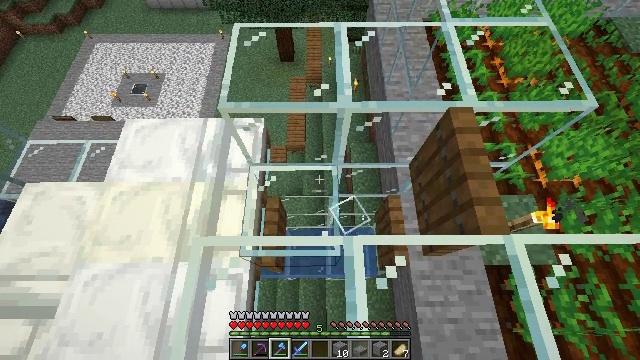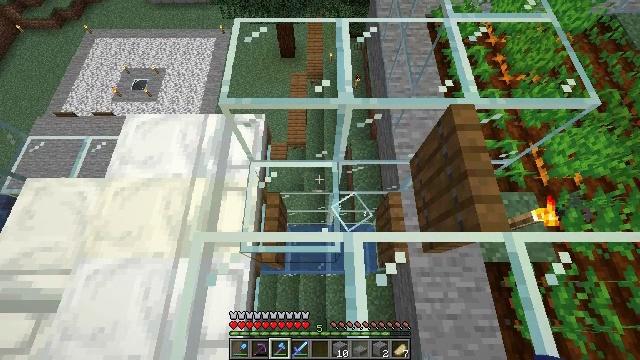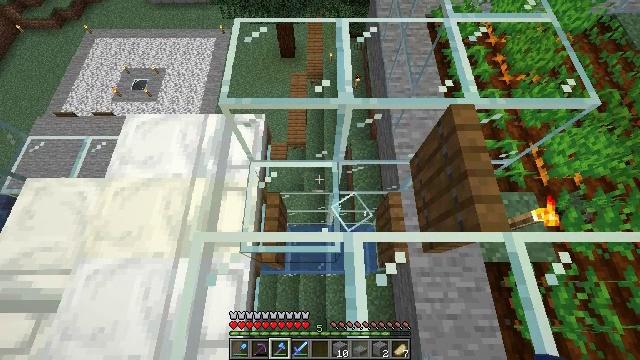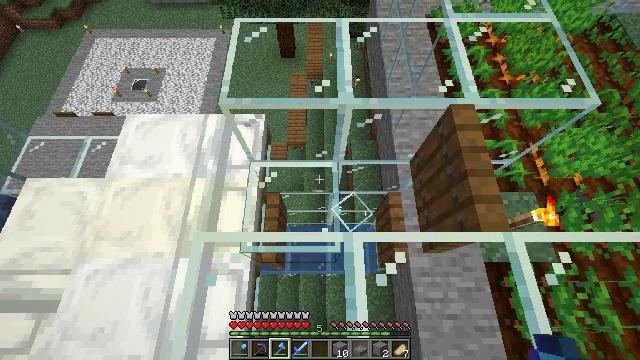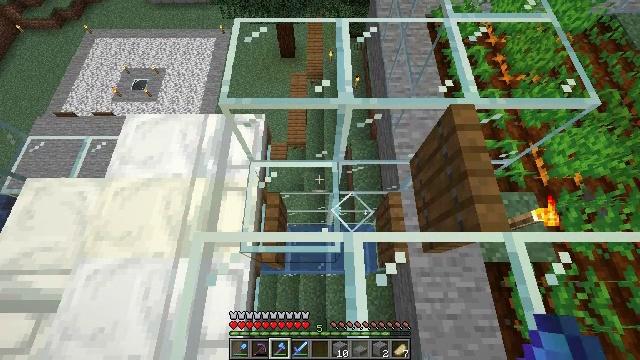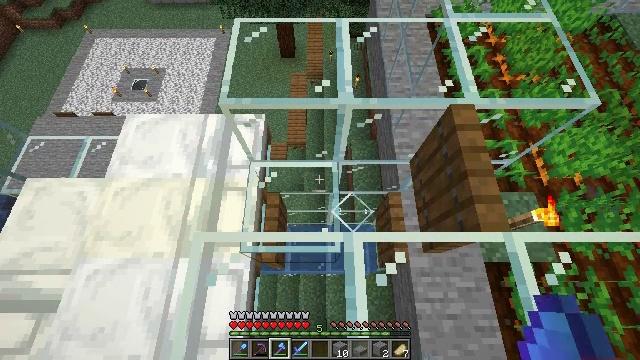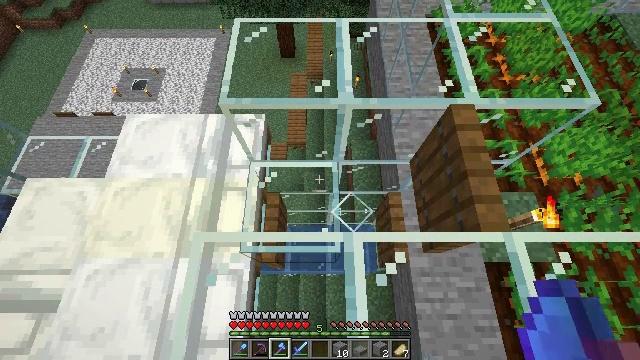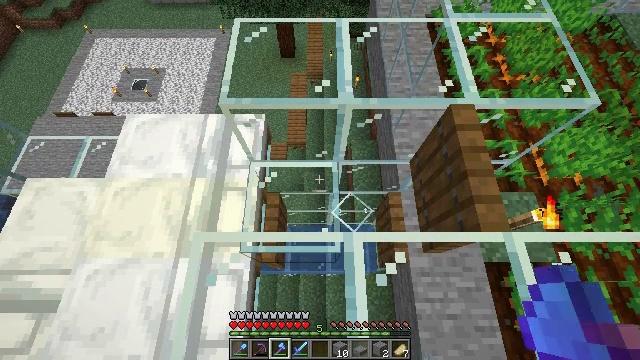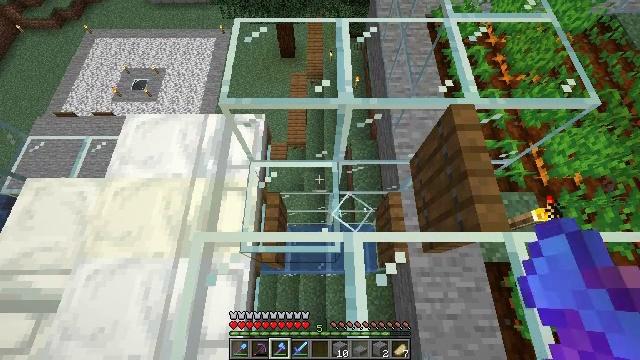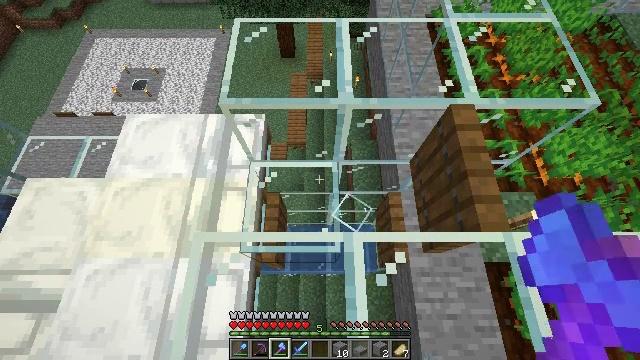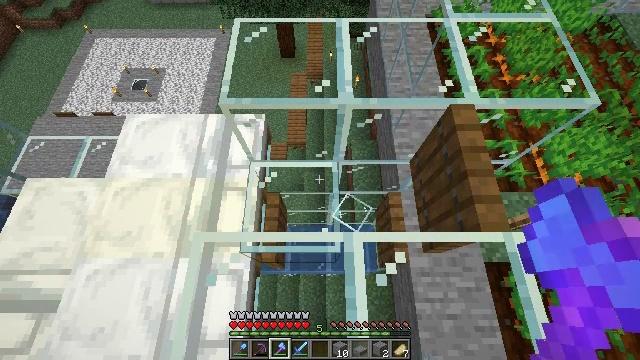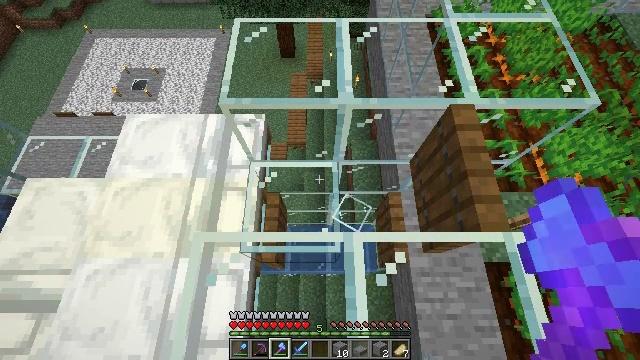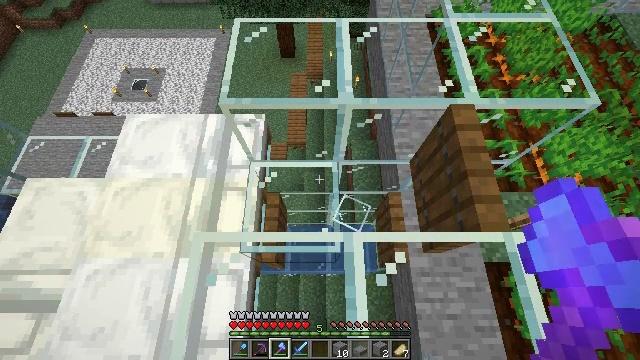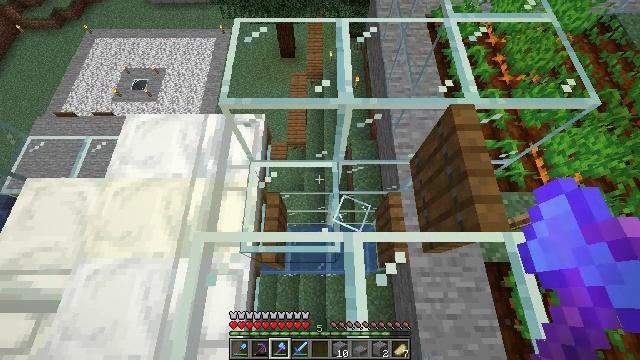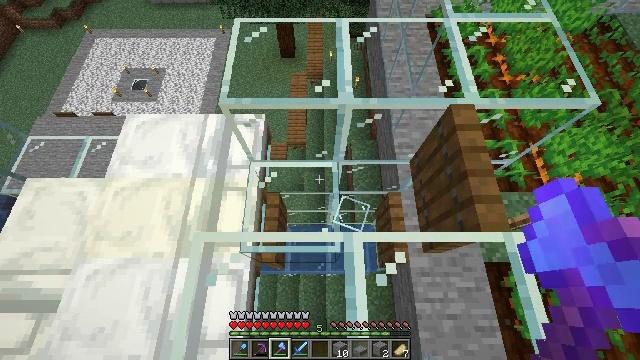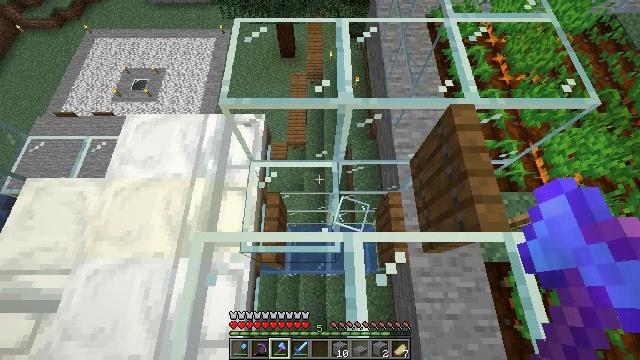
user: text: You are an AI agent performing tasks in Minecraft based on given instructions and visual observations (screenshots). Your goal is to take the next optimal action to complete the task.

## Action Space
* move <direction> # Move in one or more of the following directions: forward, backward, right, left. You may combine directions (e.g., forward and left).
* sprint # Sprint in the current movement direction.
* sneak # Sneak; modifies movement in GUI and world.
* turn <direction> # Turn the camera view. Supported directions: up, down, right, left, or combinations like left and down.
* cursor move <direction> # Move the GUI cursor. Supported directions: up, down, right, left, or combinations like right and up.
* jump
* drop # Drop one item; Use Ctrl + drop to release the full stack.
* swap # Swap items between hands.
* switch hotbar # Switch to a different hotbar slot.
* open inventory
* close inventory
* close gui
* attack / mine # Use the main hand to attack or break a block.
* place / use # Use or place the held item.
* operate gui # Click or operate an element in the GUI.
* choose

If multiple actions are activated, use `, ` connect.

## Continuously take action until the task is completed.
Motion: motion action
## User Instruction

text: Remove the glass to use the space.
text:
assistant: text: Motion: no_op
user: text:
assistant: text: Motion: no_op
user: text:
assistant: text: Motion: no_op
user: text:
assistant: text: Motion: no_op
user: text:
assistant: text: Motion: no_op
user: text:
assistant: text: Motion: no_op
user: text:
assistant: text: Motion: no_op
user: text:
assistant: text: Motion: no_op
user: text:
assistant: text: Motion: no_op
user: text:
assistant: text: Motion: no_op
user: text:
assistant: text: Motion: no_op
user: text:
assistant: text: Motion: no_op
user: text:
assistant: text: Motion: no_op
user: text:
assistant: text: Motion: no_op
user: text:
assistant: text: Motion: no_op
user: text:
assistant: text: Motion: no_op
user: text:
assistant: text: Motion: no_op
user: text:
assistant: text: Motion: no_op
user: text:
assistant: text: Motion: no_op
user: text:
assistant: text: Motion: no_op
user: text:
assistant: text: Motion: no_op
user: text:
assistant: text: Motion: no_op
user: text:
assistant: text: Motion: no_op
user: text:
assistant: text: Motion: no_op
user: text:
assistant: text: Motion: no_op
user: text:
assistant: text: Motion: no_op
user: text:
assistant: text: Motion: no_op
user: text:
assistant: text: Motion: no_op
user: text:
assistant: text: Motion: no_op
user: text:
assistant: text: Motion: no_op